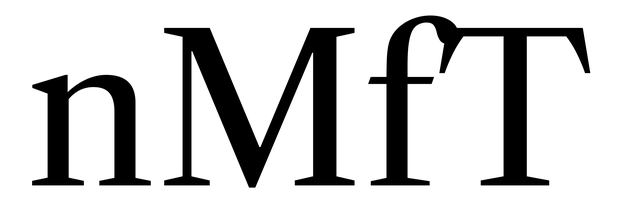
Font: LibreCaslonText_Regular